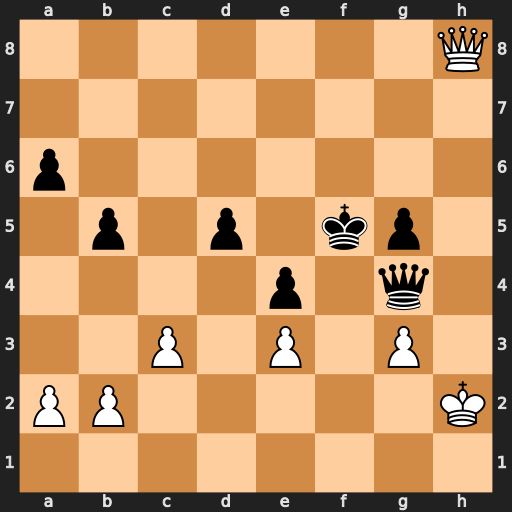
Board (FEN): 7Q/8/p7/1p1p1kp1/4p1q1/2P1P1P1/PP5K/8
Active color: w
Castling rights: -
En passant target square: -
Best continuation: Qc8+ Kf6 Qxg4